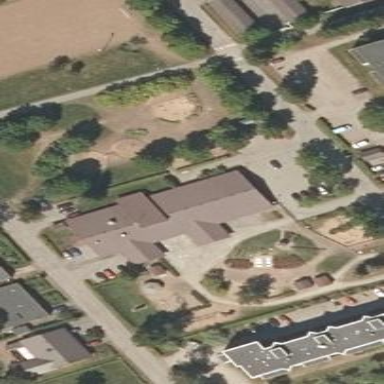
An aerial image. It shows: Kindergarten.